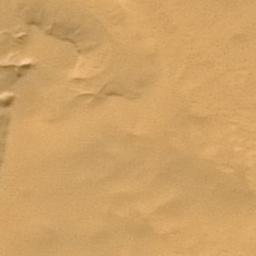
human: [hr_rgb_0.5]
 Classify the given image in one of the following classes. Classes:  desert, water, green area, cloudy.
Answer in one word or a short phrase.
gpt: desert